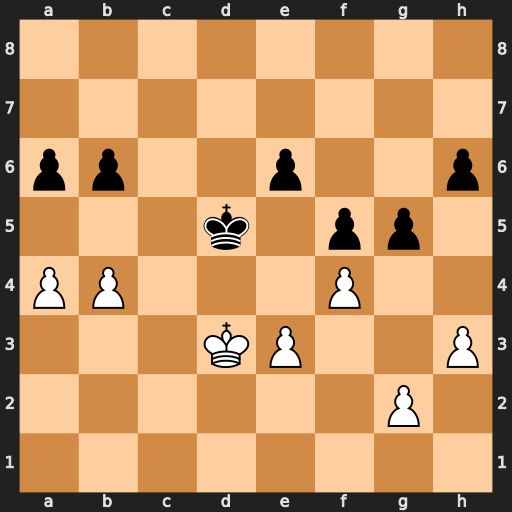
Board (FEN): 8/8/pp2p2p/3k1pp1/PP3P2/3KP2P/6P1/8
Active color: w
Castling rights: -
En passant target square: -
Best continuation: fxg5 hxg5 g3 Kd6 h4 e5 hxg5